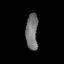
Tissue: lung
Cell type: Epithelial cells
Senescence score: 0.1299
Nuclear area (px): 431
Mean DAPI intensity: 116.534